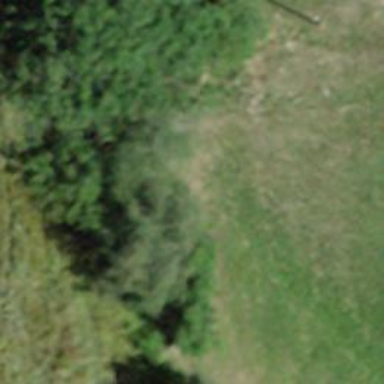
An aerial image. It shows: Unpaved path.